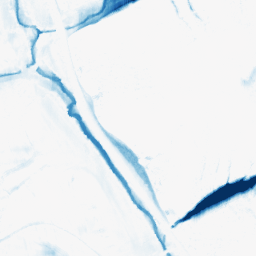
Category: morphological
Decomposition family: morphological_ellipse
Decomposition parameters: operation: closing
width: 30
height: 10
Upsampling method: cubic_catmull_rom
Upsampling parameters: scale: 8
Upsampling scale: 8